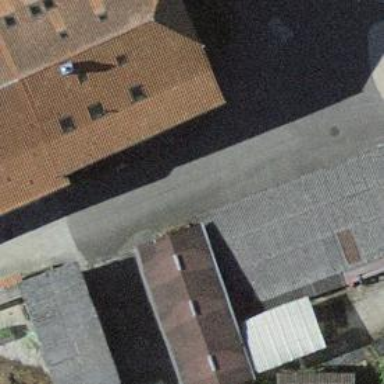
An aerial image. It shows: Stable building.